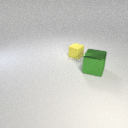
large green metal cube to the right of small yellow rubber cube